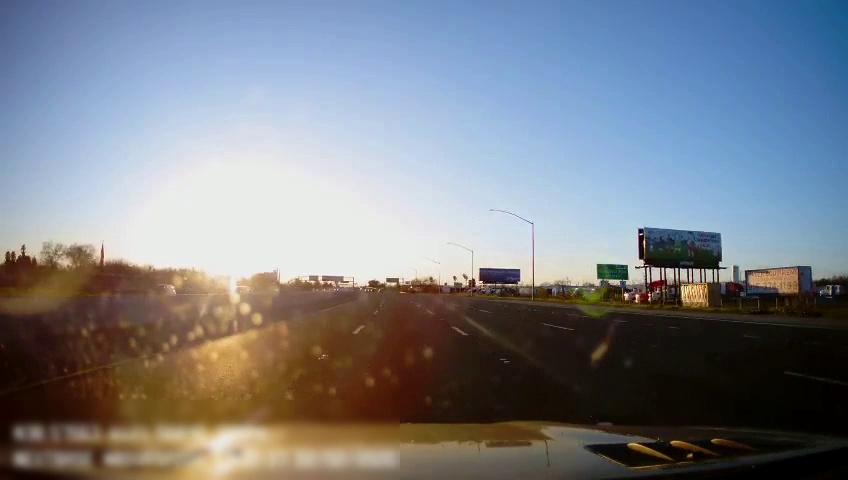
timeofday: Day
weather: Sunny
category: Drivable Space
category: Vehicles | SUV
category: Vehicles | SUV
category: Lanes | Alternate Lane
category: Lanes | Current Lane
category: Lanes | Current Lane
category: Lanes | Current Lane
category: Lanes | Alternate Lane
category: Lanes | Alternate Lane
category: Traffic | Signs